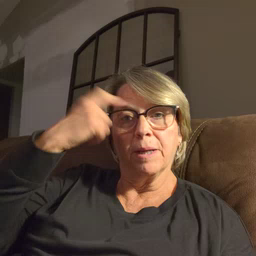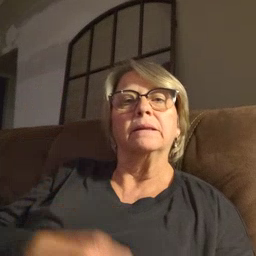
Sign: because